Chest X-ray:
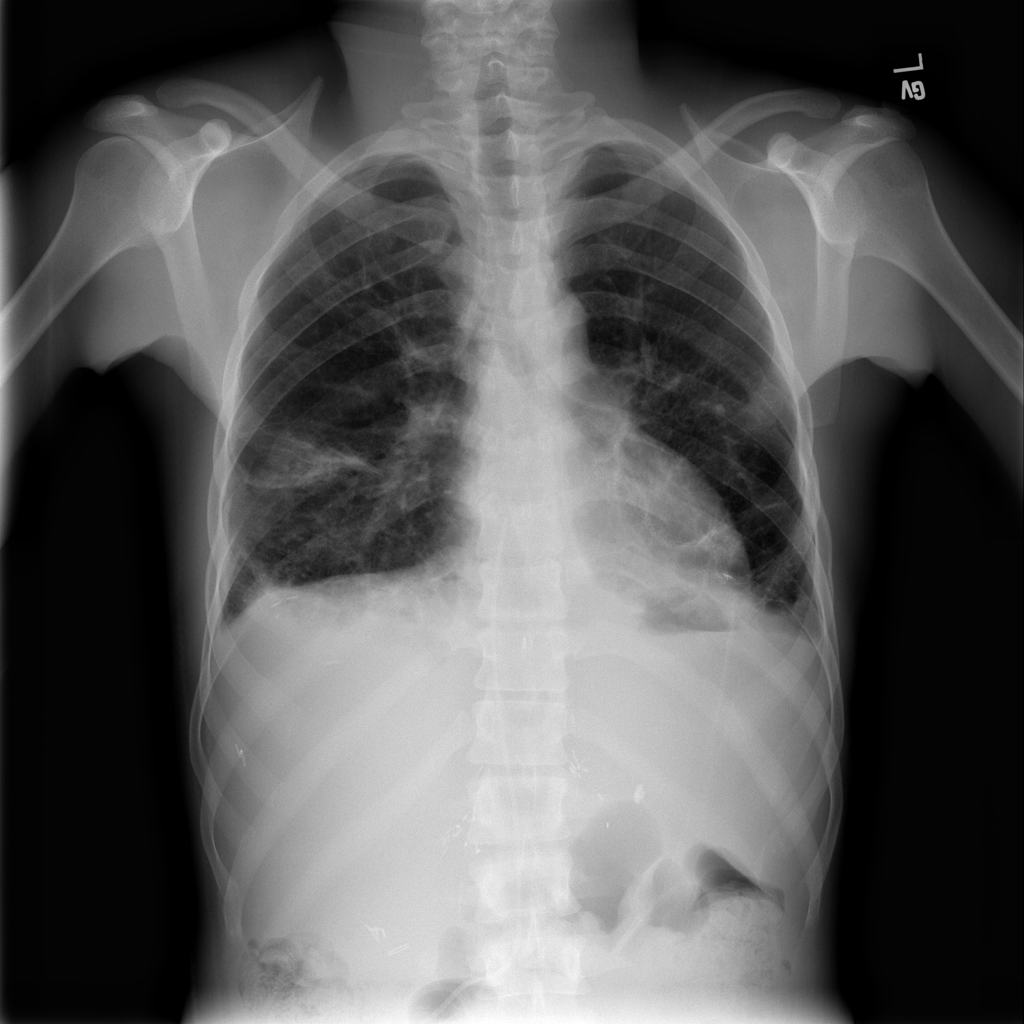
Findings: Consolidation, Fibrosis, Pleural Thickening
No abnormal finding: no